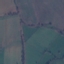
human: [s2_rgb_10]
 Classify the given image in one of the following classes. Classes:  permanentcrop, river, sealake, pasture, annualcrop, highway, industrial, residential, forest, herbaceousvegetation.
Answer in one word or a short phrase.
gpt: Pasture